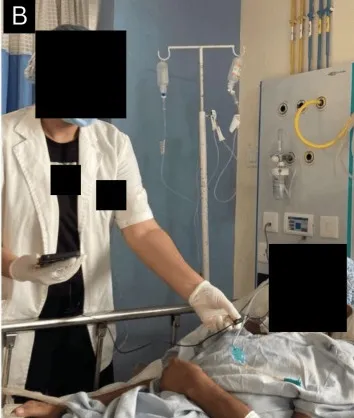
Physical therapy rehabilitation. Multimodal stimulation (auditory).
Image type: medical_photograph (skin_photograph)